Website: crate-barrel
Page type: stored-credit-cards
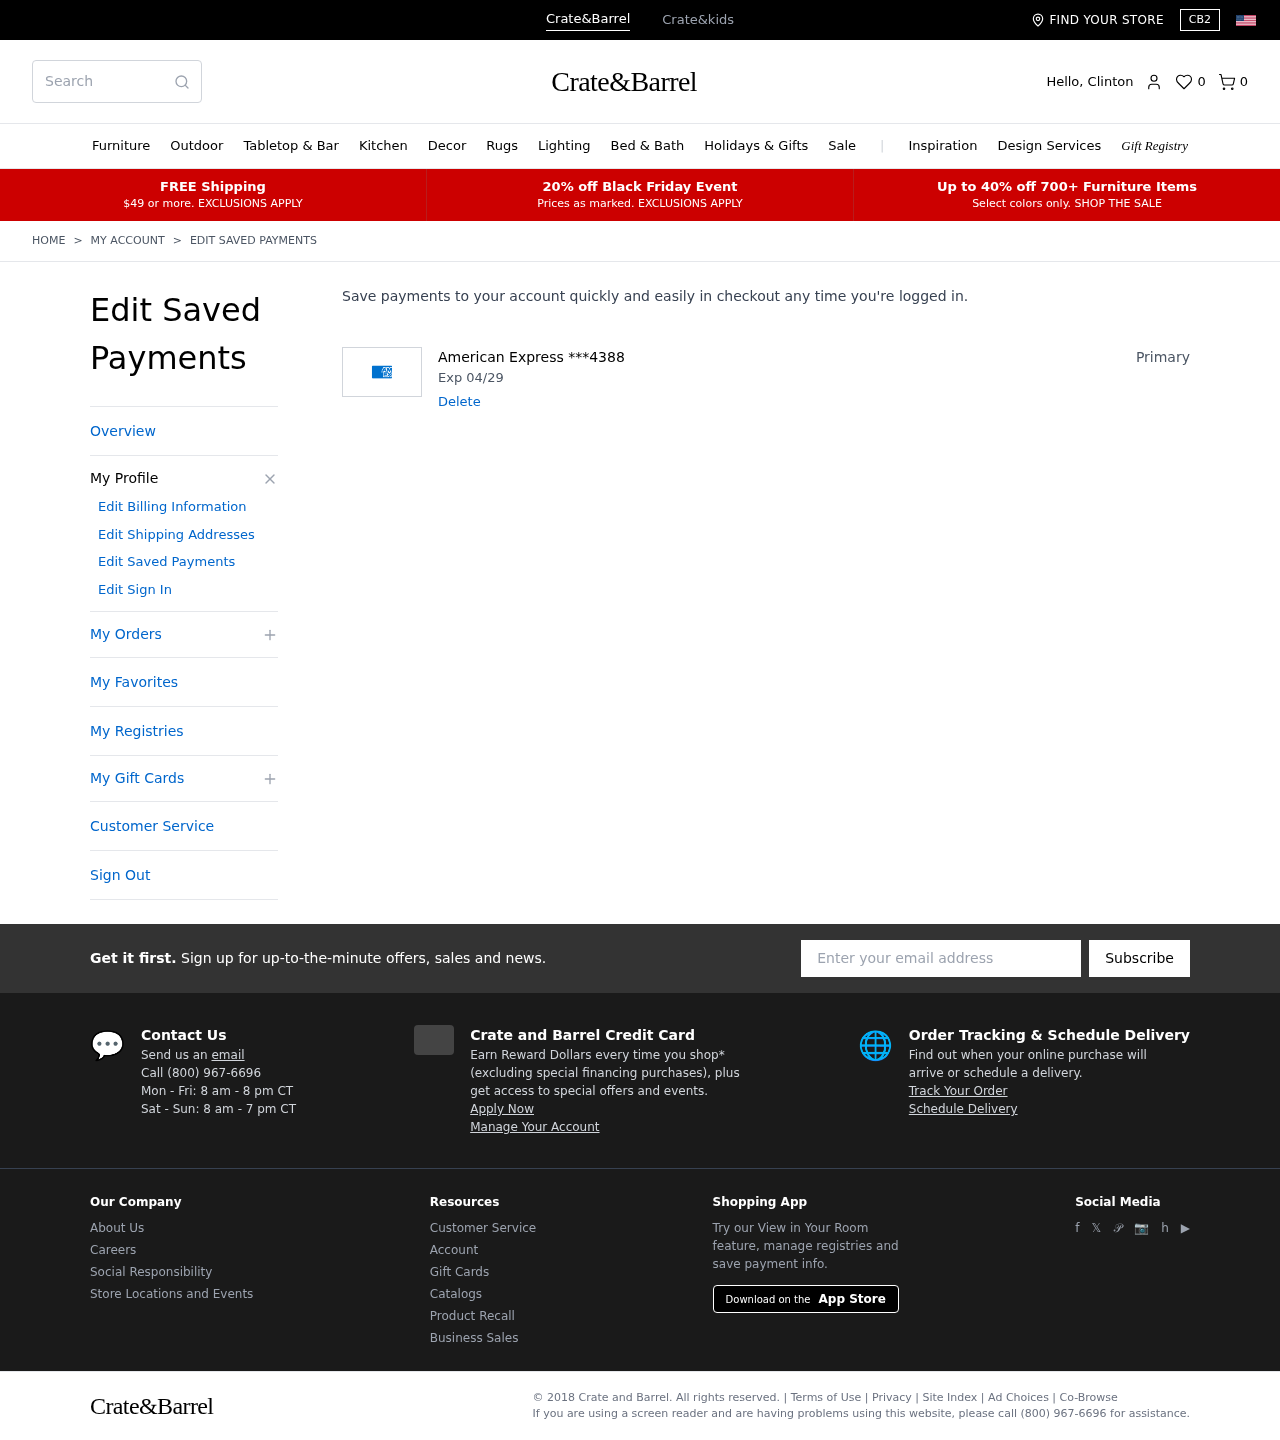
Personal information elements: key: PII_CARD_EXPIRY
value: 04/29
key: PII_CARD_LAST4
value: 4388
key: PII_CARD_TYPE
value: American Express
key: PII_FIRSTNAME
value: Clinton
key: PII_EMAIL
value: cyoung@hotmail.com
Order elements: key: ORDER_NUM_ITEMS
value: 0
Search elements: key: HEADER_SEARCH
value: Search
Other elements: key: FAVORITES_COUNT
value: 0